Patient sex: F
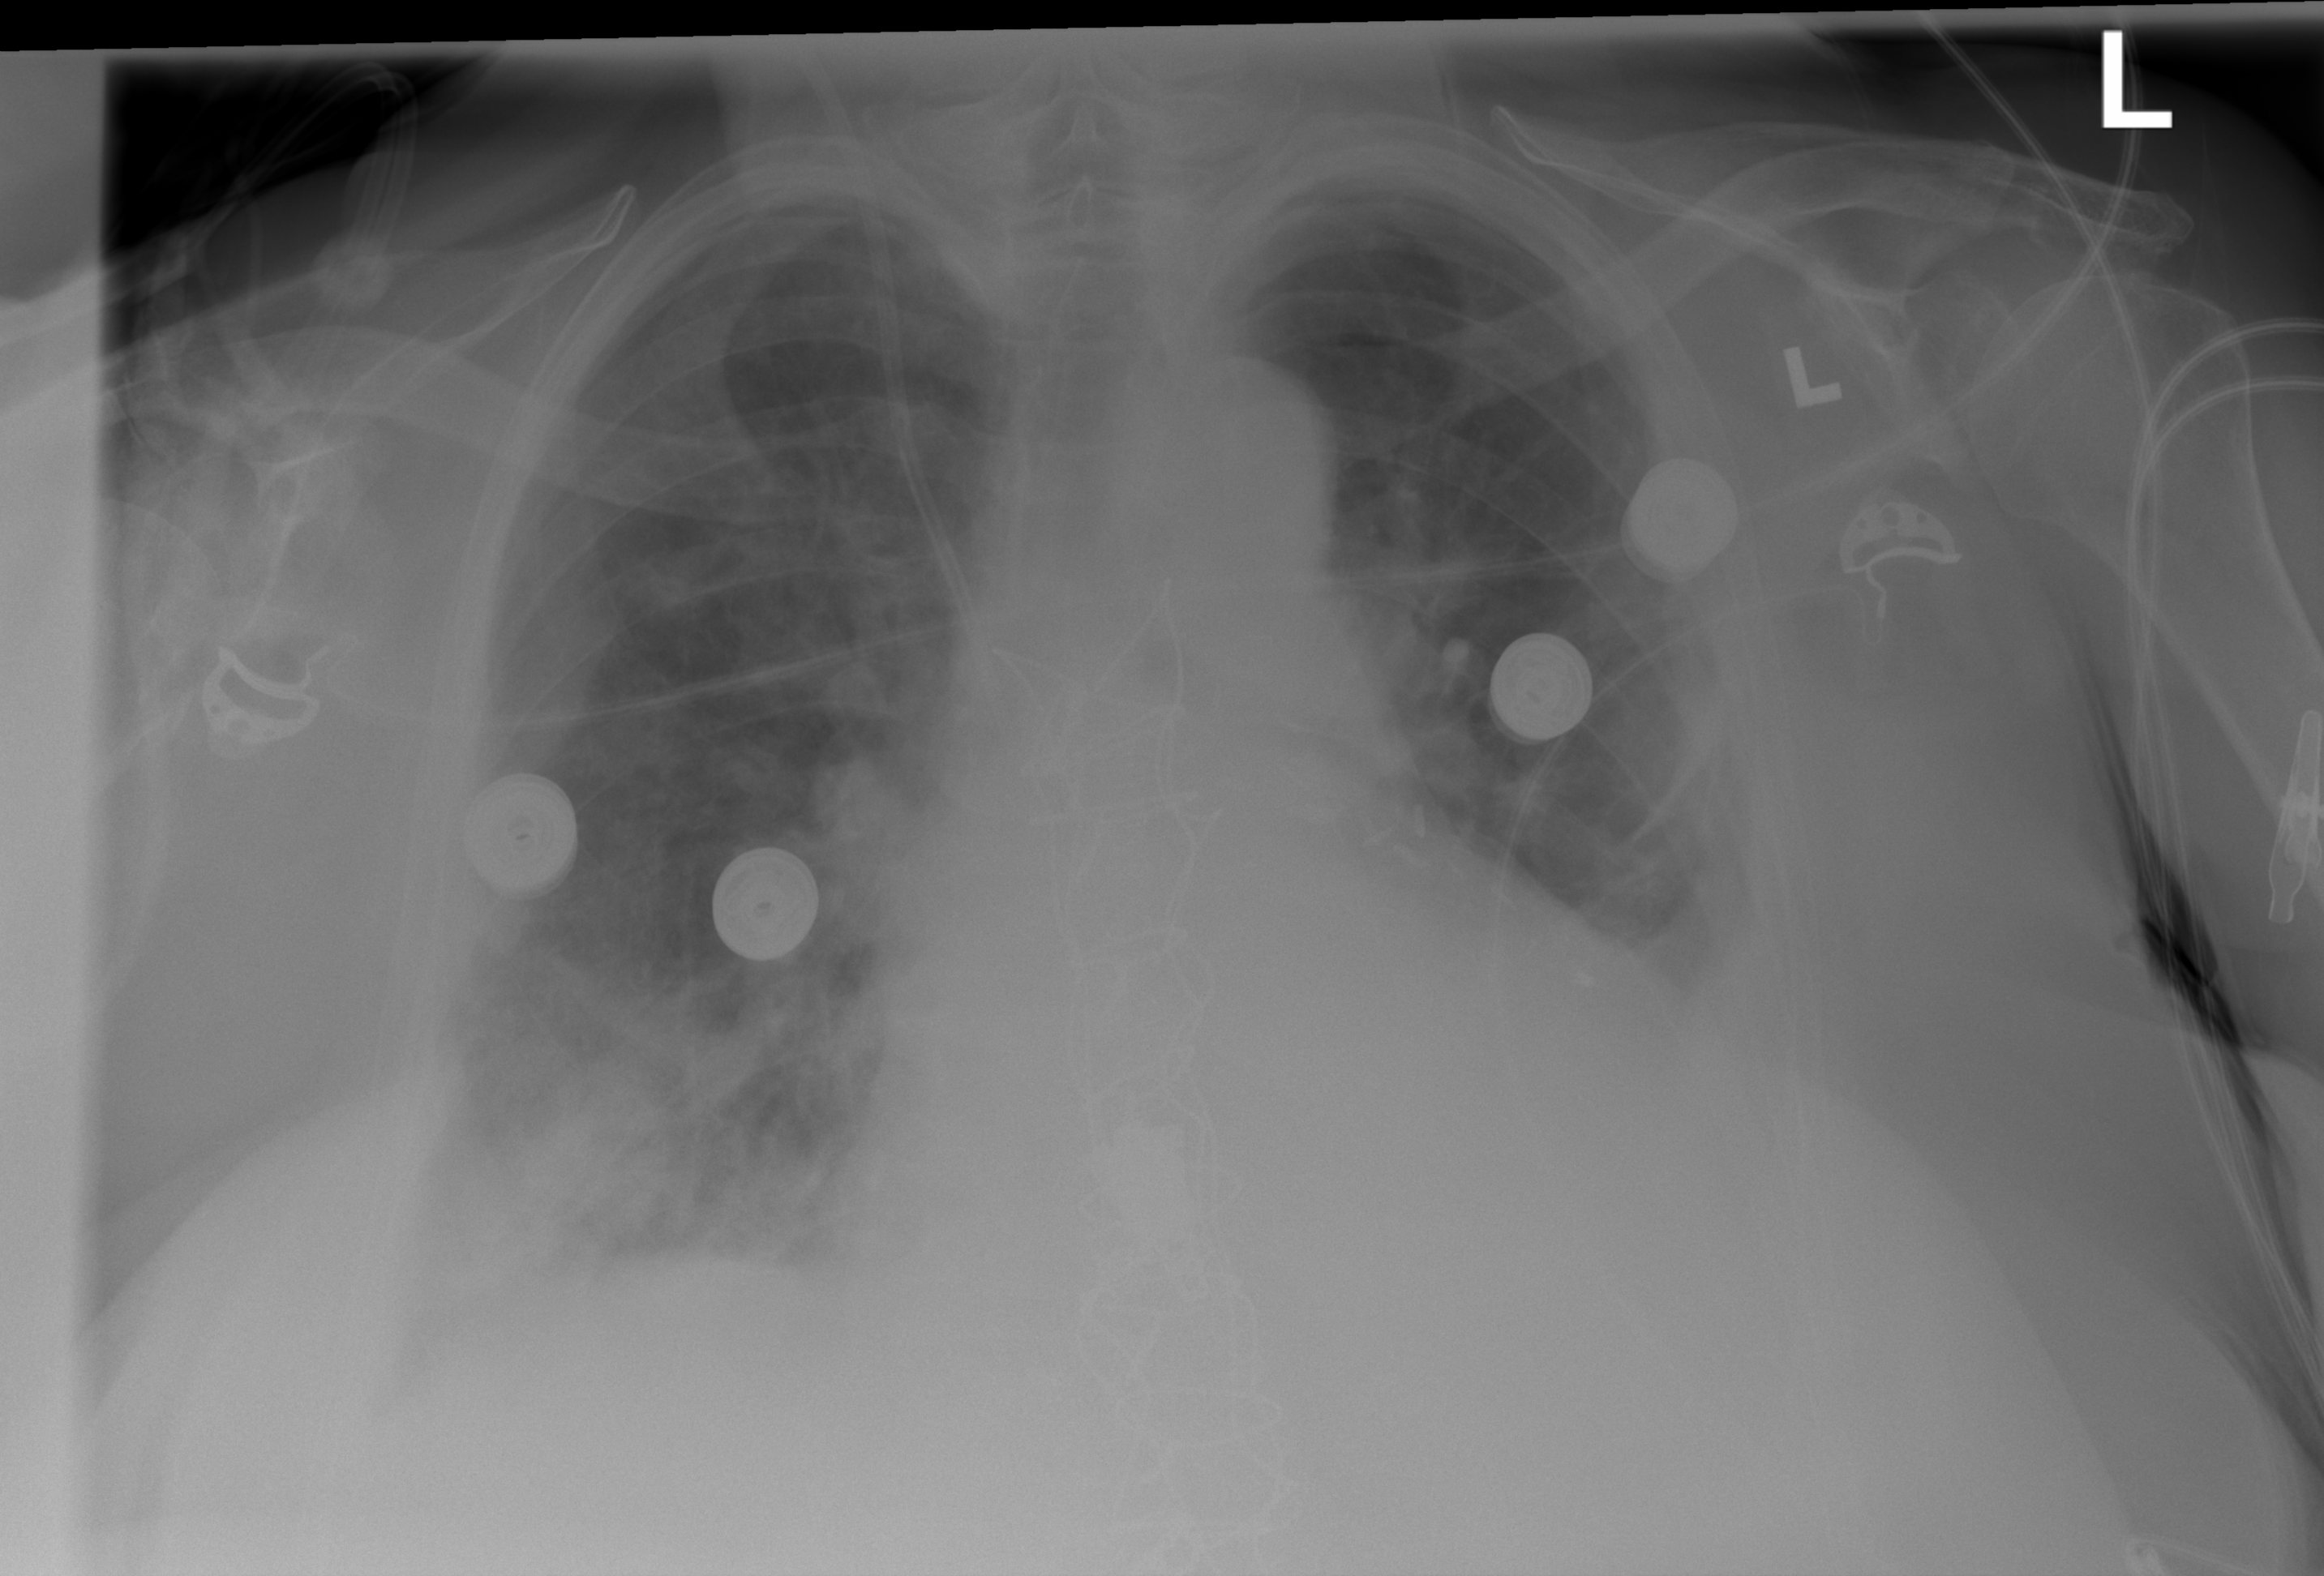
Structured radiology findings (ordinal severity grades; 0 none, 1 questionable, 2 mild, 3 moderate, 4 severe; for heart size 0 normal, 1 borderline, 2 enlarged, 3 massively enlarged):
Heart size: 2
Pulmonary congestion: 2
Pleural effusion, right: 2
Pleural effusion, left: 2
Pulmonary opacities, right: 2
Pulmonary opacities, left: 0
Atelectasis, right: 2
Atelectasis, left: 2